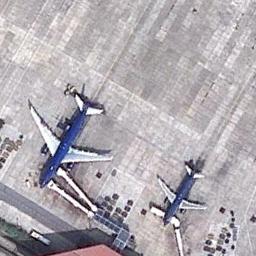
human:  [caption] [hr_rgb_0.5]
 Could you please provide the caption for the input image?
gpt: A big blue plane and another small one parked next to the boarding bridges and many facilities beside .

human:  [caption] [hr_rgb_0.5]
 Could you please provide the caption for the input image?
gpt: Two airplanes with a blue pattern were parked on the airport .

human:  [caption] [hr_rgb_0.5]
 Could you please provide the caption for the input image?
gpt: Here are two dark blue airplanes of different sizes parked at the corresponding gates .

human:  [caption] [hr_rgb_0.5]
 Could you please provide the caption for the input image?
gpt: A big blue plane and a small blue plane were stopped beside the terminal .

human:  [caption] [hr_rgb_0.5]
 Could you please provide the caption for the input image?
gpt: A small plane was on the ground next to the building .